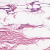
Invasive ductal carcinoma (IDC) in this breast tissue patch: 0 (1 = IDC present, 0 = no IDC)